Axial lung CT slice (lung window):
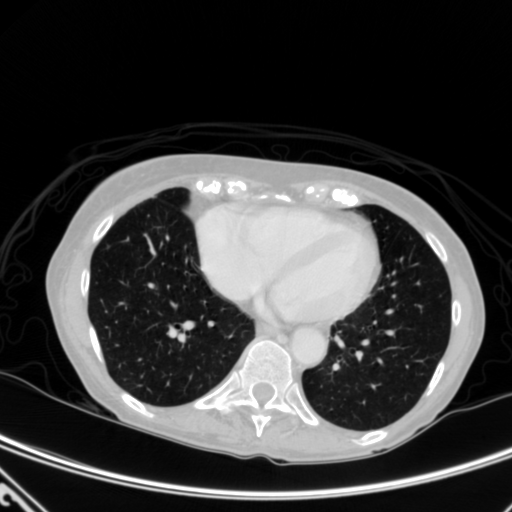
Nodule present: no